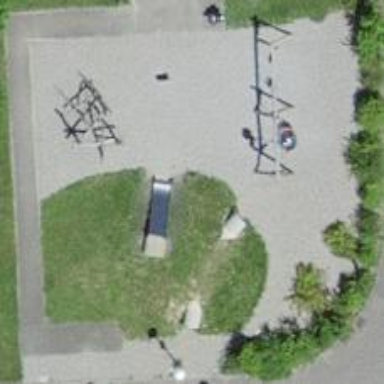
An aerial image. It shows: Playground area for leisure land.